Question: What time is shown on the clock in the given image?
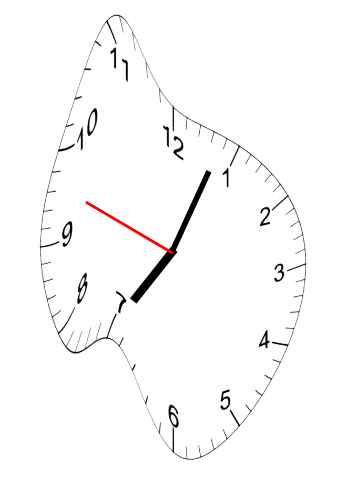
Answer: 07:03:48